Question: I'm reading David Goldberg's article, <URL>. The article says:
>
where 'b' is base and 'p' is precision.
I can understand that there are 'e^{max} - e^{min} + 1' possible exponents, but why are there 'b^p' possible significands? And why are there '\lceil log_2 [snip...] + 1' bits?
(I've searched the web but found remarkably few sources about floating-point arithmetic.)
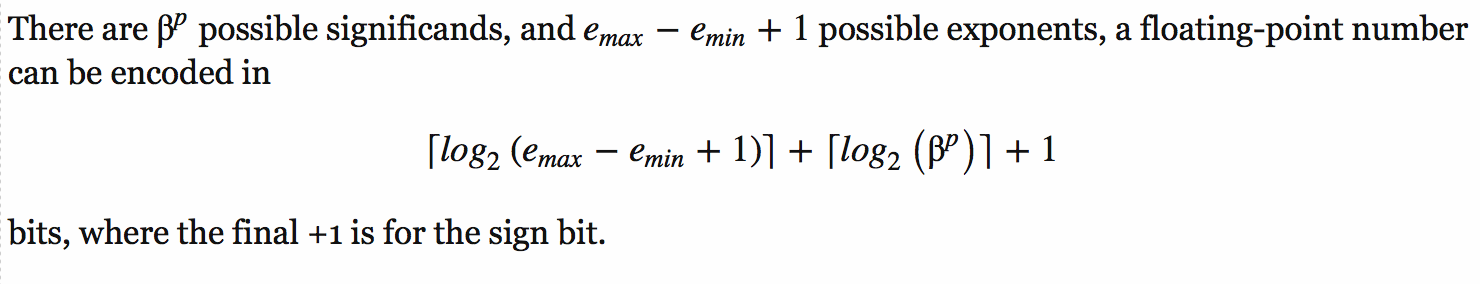
Answer: The significand is, by definition, a sequence of p "digits" in base b, where a digit in base b is one of b possible values, from the digit representing 0 to the digit representing b-1.
How many choices are there for sequences of p digits where each digit has b possible values? The answer is b: there are b choices for the first digit, and then b choices for the second digit, which can be chosen independently of the first, and so on.
For instance, a significand of two digits can be chosen among b*b, or b, values.
For an even more concrete example, in decimal (b=10), there are 1000 significands of length 3, from 000 to 999. These 1000 possibilities can be encoded in 10 bits with a careful encoding (encoding each decimal digit in 4 bits won't work, but something more sophisticated will, since 10 bits, well used, can encode 1024 possibilities).
The expression "log(b)" is simply the minimum number of bits to encode these possibilities according to information theory. The ceiling of this expression is taken in the formula in your question to round the number of bits to an integer, for a self-contained representation of the significand. If one is going to encode the significand more efficiently than digit-by-digit, one could as well borrow half a bit from the representation of the exponent (that may not be using all its bits either), but that's the smallest of the problems with What Every Computer Scientist Should Know about Floating-Point Arithmetic.
The "+ 1" at the end of the formula has nothing to do with the significand but corresponds to the sign bit, as the note says.
Note that , which you should because that's probably the only thing that you will ever need in practice, then ! Practically irrelevant discussions of arbitrary-base floating-point is one of the scourges that plague many explanations of floating-point. They make the subject much more difficult and scary than it needs to be.